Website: home-depot
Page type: cart
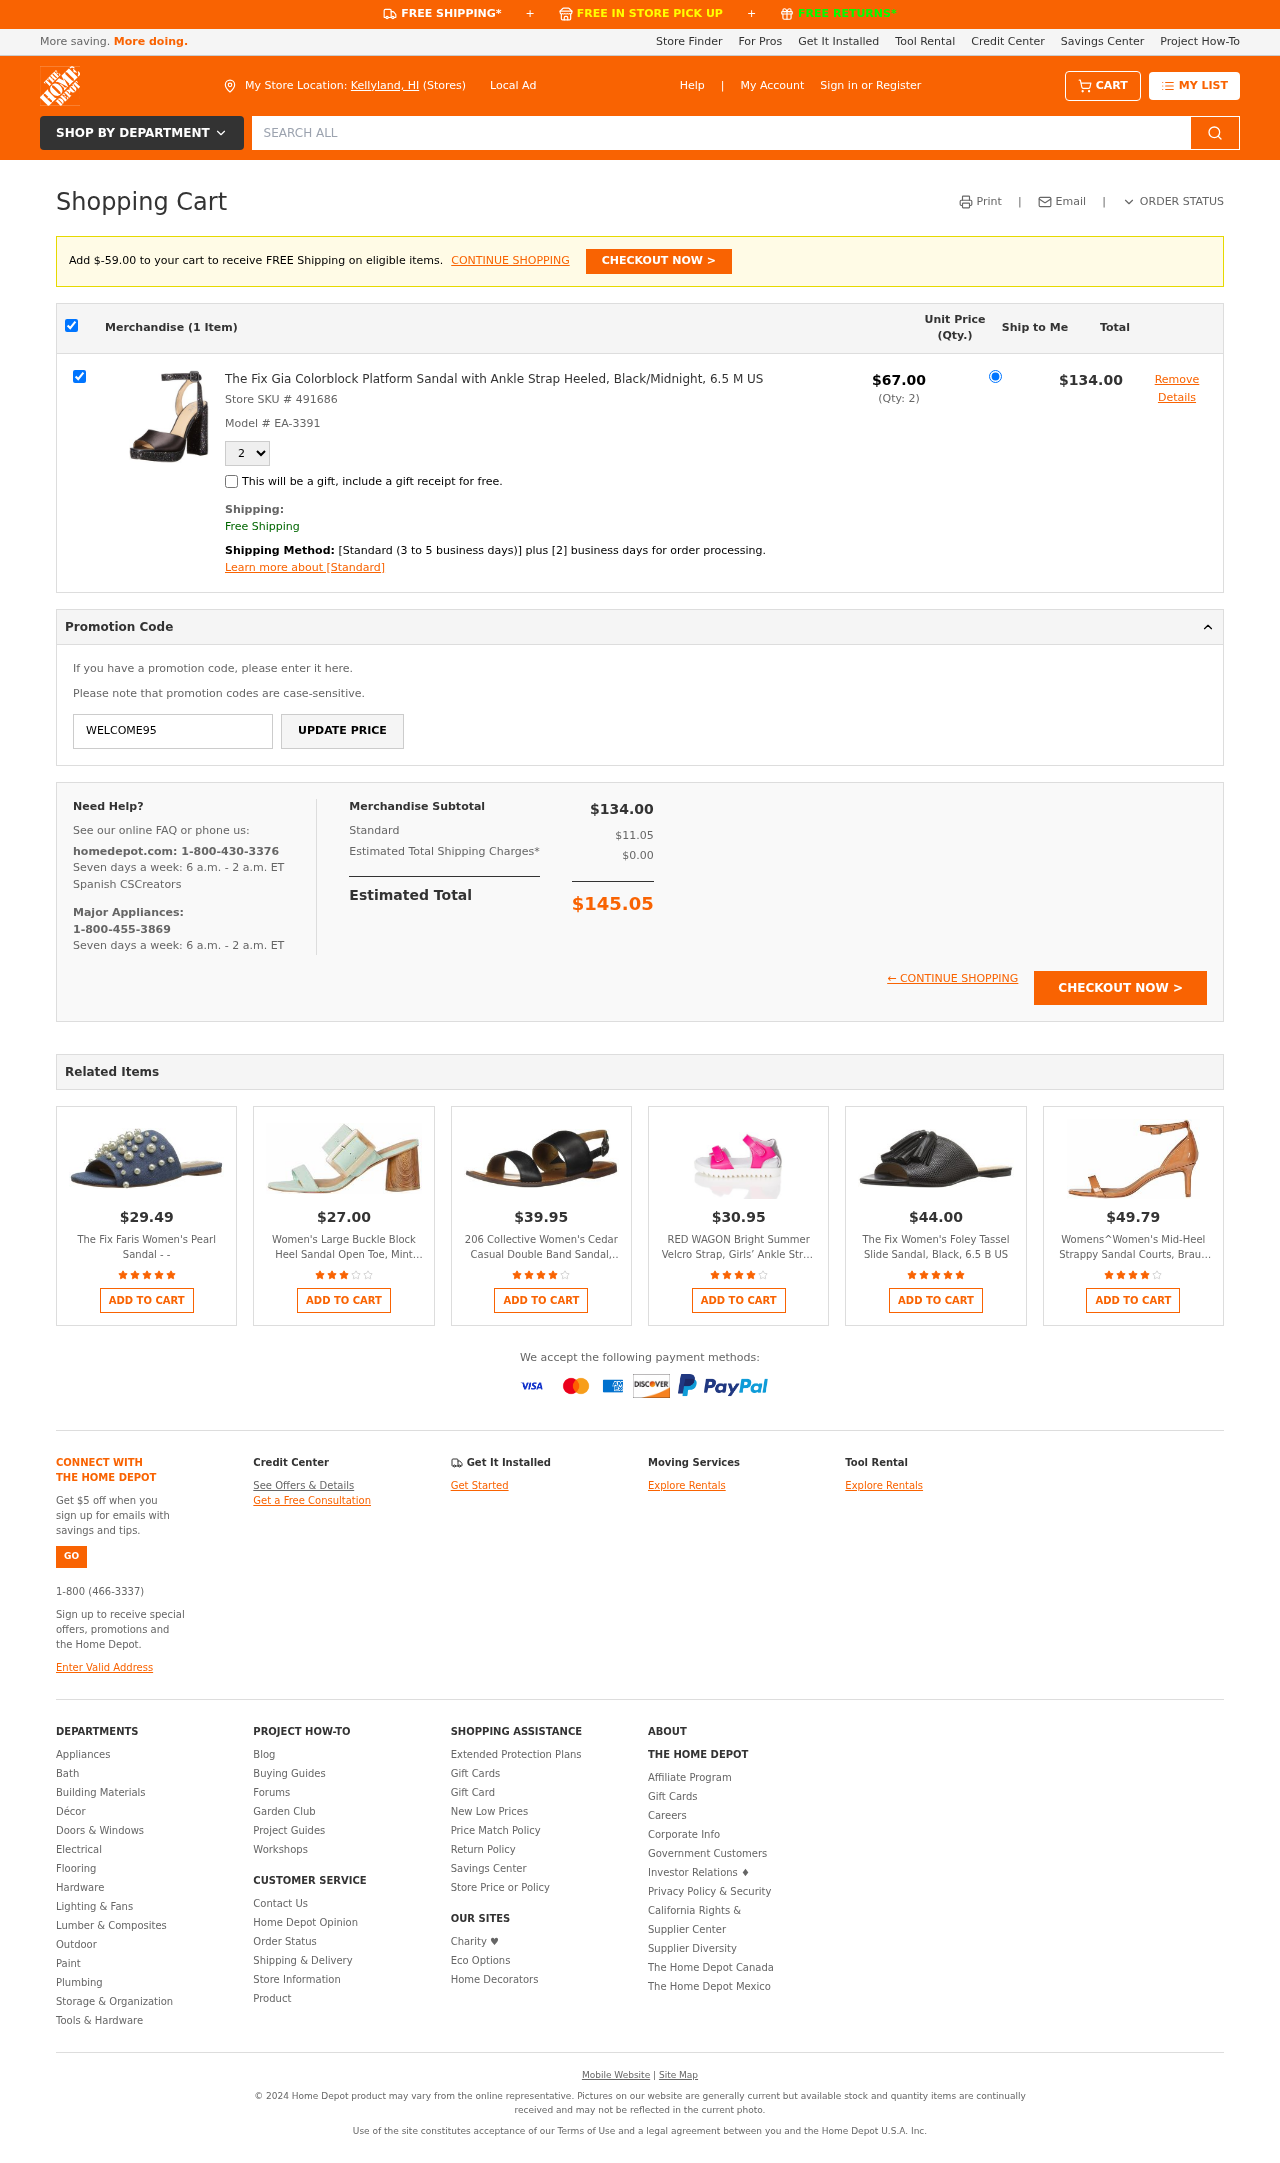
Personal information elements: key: PII_CITY_STATE
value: Kellyland, HI
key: PII_PROMO_CODE
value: WELCOME95
Product elements: key: PRODUCT1_NAME
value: The Fix Gia Colorblock Platform Sandal with Ankle Strap Heeled, Black/Midnight, 6.5 M US
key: PRODUCT1_PRICE
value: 67
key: PRODUCT1_QUANTITY
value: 2
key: PRODUCT2_NAME
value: The Fix Faris Women's Pearl Sandal -  -
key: PRODUCT2_PRICE
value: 29.49
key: PRODUCT2_RATING
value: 4.5
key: PRODUCT3_NAME
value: Women's Large Buckle Block Heel Sandal Open Toe, Mint Green, US 7
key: PRODUCT3_PRICE
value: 27
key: PRODUCT3_RATING
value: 3.1
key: PRODUCT4_NAME
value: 206 Collective Women's Cedar Casual Double Band Sandal, Black Leather, 11 B US
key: PRODUCT4_PRICE
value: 39.95
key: PRODUCT4_RATING
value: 3.8
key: PRODUCT5_NAME
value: RED WAGON Bright Summer Velcro Strap, Girls’ Ankle Strap Sandals
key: PRODUCT5_PRICE
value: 30.95
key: PRODUCT5_RATING
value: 3.6
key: PRODUCT6_NAME
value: The Fix Women's Foley Tassel Slide Sandal, Black, 6.5 B US
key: PRODUCT6_PRICE
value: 44
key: PRODUCT6_RATING
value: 4.5
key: PRODUCT7_NAME
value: Womens^Women's Mid-Heel Strappy Sandal Courts, Braun Praline Nude, US 10
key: PRODUCT7_PRICE
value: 49.79
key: PRODUCT7_RATING
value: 4.3
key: PRODUCT1_SKU
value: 491686
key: PRODUCT1_MODEL
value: EA-3391
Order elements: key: AMOUNT_TO_FREE_SHIPPING
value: $-59.00
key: ORDER_NUM_ITEMS
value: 1
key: ORDER_SUBTOTAL
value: $134.00
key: ORDER_TAX
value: $11.05
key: ORDER_SHIPPING_COST
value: $0.00
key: ORDER_TOTAL
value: $145.05
Search elements: key: HEADER_SEARCH
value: SEARCH ALL